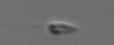
Label: flagellate_morphotype3